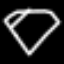
Label: diamond